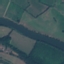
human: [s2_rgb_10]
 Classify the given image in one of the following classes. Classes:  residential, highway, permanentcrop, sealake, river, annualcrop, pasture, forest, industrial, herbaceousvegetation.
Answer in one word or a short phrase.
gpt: River